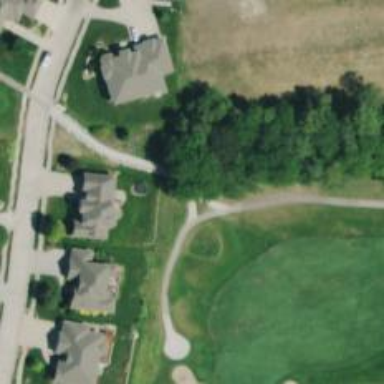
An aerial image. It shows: Service road designated as golf cart path.